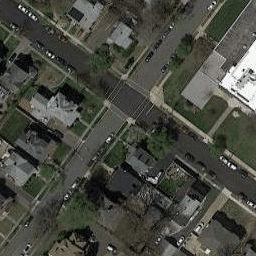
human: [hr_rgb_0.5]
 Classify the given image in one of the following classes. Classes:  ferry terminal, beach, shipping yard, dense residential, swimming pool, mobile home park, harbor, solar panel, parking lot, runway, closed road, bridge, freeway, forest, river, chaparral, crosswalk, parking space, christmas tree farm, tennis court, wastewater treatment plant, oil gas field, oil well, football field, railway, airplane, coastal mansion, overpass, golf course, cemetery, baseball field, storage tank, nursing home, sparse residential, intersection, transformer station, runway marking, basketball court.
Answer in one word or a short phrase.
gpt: intersection